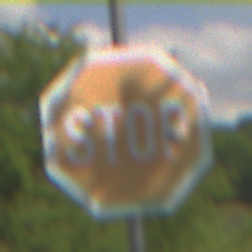
Verkehrszeichen: Stop
Umgebung: Outdoor, RoadRail
Tageszeit: Midday
Wetter: PartlyCloudy
Licht: Natural
Jahreszeit: NotSpecified
Kontrast: HighContrast